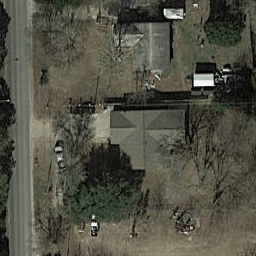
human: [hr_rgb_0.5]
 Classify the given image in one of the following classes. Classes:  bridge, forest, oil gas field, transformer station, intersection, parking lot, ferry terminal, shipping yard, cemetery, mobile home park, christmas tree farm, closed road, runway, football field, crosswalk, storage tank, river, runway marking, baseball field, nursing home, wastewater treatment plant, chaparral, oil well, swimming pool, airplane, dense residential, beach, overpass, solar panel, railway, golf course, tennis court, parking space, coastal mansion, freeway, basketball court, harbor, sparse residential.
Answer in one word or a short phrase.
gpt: sparse residential